Question: What was improved?
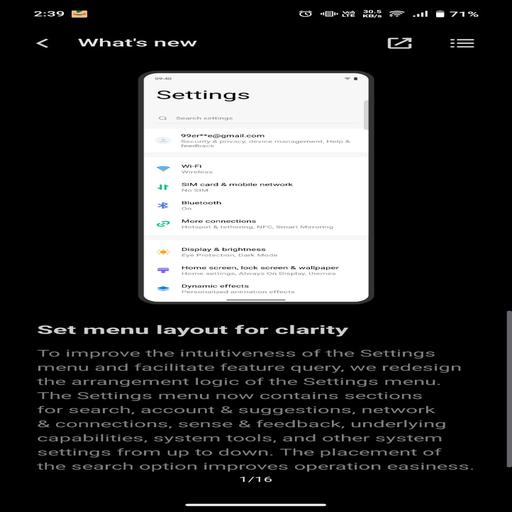
Answer: Operation easiness